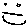
Label: smiley face